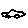
Label: car